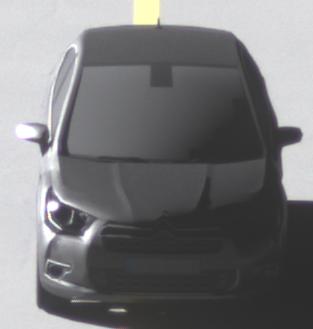
Make: Citroen
Model: DS 4 VTi 120
Detailed model: DS 4
Model produced from: 2011/05
Model produced until: 2015/01
Doors: 5
Color: gray
Road condition: dry road
Daytime: morning or afternoon
Contrast: high contrast